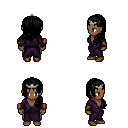
a pixel art fantasy rpg character, female body template, human, dark skin, purple robe, teal pants, black left-swept hairstyle, silver tiara, leather bracers, brown shoes, four views (front, back, left, right), 2x2 character sprite sheet, small pixel art, hard edges, no anti-aliasing